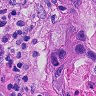
Metastatic tissue present: yes